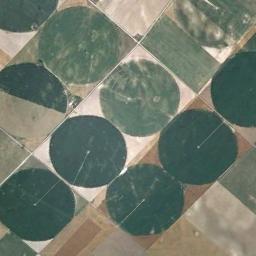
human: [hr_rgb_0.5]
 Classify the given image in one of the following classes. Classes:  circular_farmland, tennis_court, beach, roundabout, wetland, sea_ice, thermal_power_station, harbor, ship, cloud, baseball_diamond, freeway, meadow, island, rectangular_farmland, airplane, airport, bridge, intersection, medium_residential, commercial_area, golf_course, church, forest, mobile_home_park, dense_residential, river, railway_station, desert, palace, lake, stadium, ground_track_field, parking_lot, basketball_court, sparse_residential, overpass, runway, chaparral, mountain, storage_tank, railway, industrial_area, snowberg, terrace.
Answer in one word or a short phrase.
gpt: circular_farmland